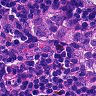
Metastatic tissue present: yes